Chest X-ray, AP view. Patient: 25 years old, sex F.
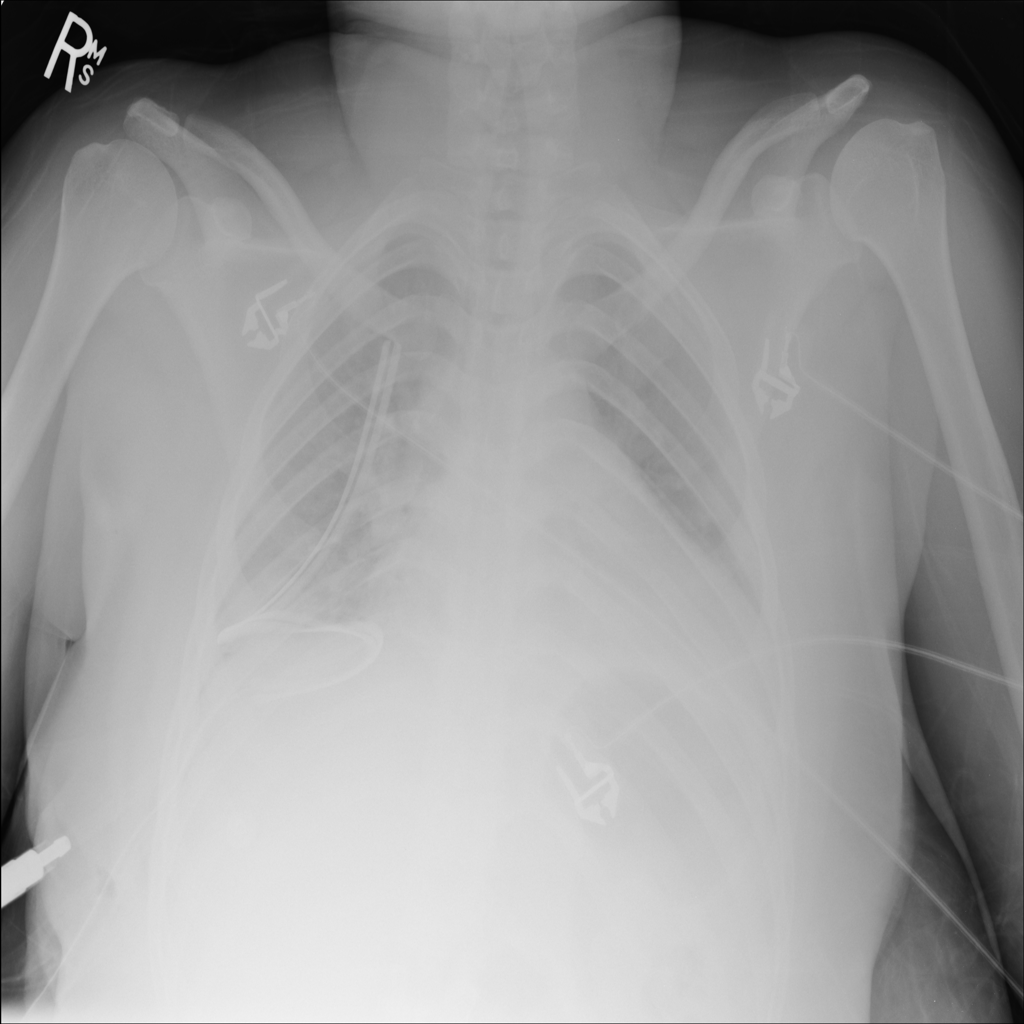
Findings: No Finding